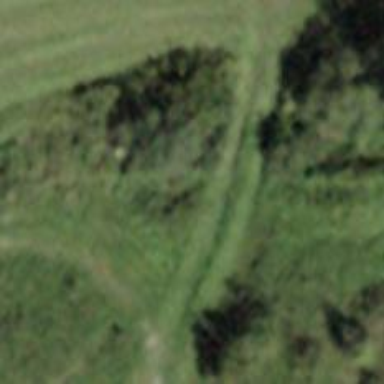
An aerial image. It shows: Grass track road with grade 5 tracktype.